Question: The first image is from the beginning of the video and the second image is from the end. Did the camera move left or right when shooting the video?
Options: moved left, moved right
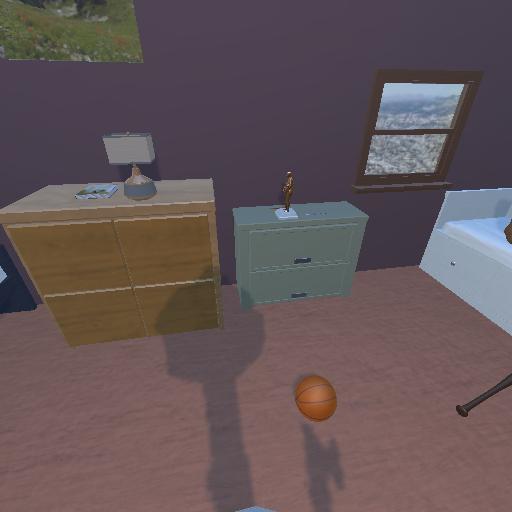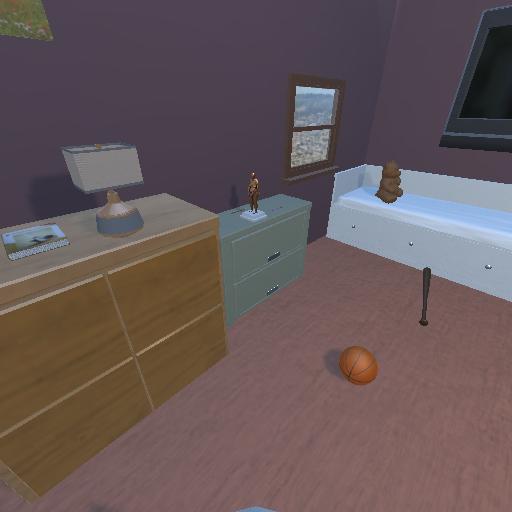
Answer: moved left